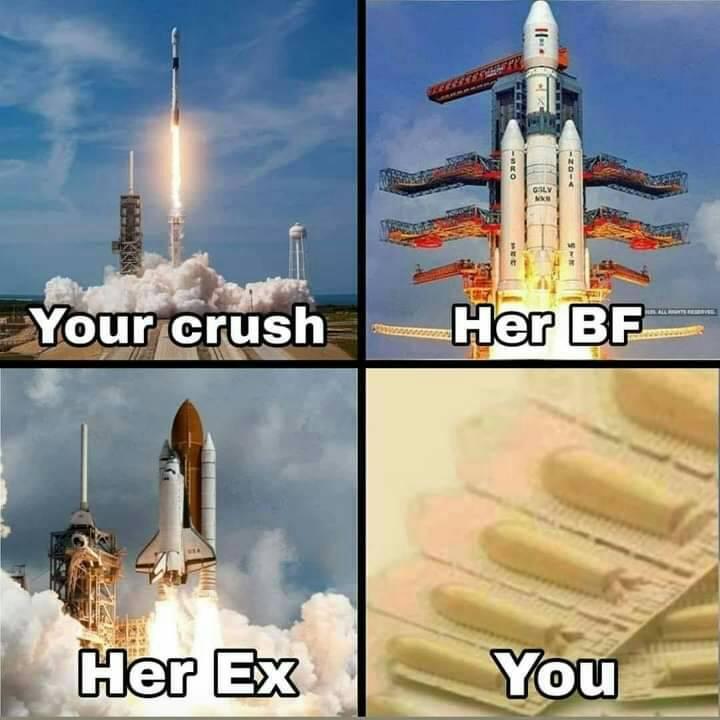
Caption: Your crush  Her BF  Her Ex  You
Label: non-hate